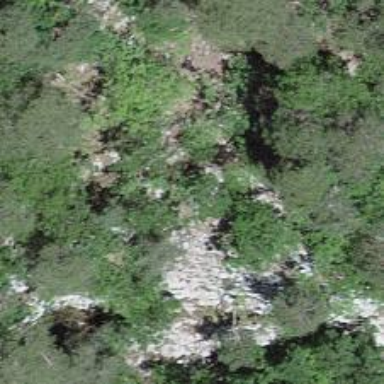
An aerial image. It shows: Natural cliff.